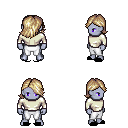
a pixel art fantasy rpg character, male body template, dark elf, purple skin, white long-sleeve shirt, white pants, white blonde swoop hairstyle, black slippers, four views (front, back, left, right), 2x2 character sprite sheet, small pixel art, hard edges, no anti-aliasing